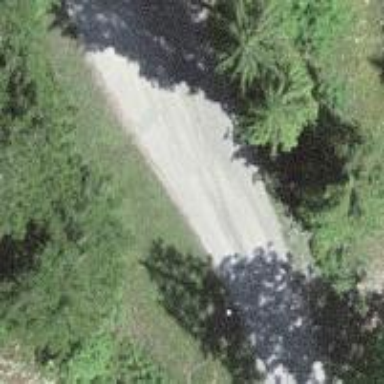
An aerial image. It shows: Unclassified road.